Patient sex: M
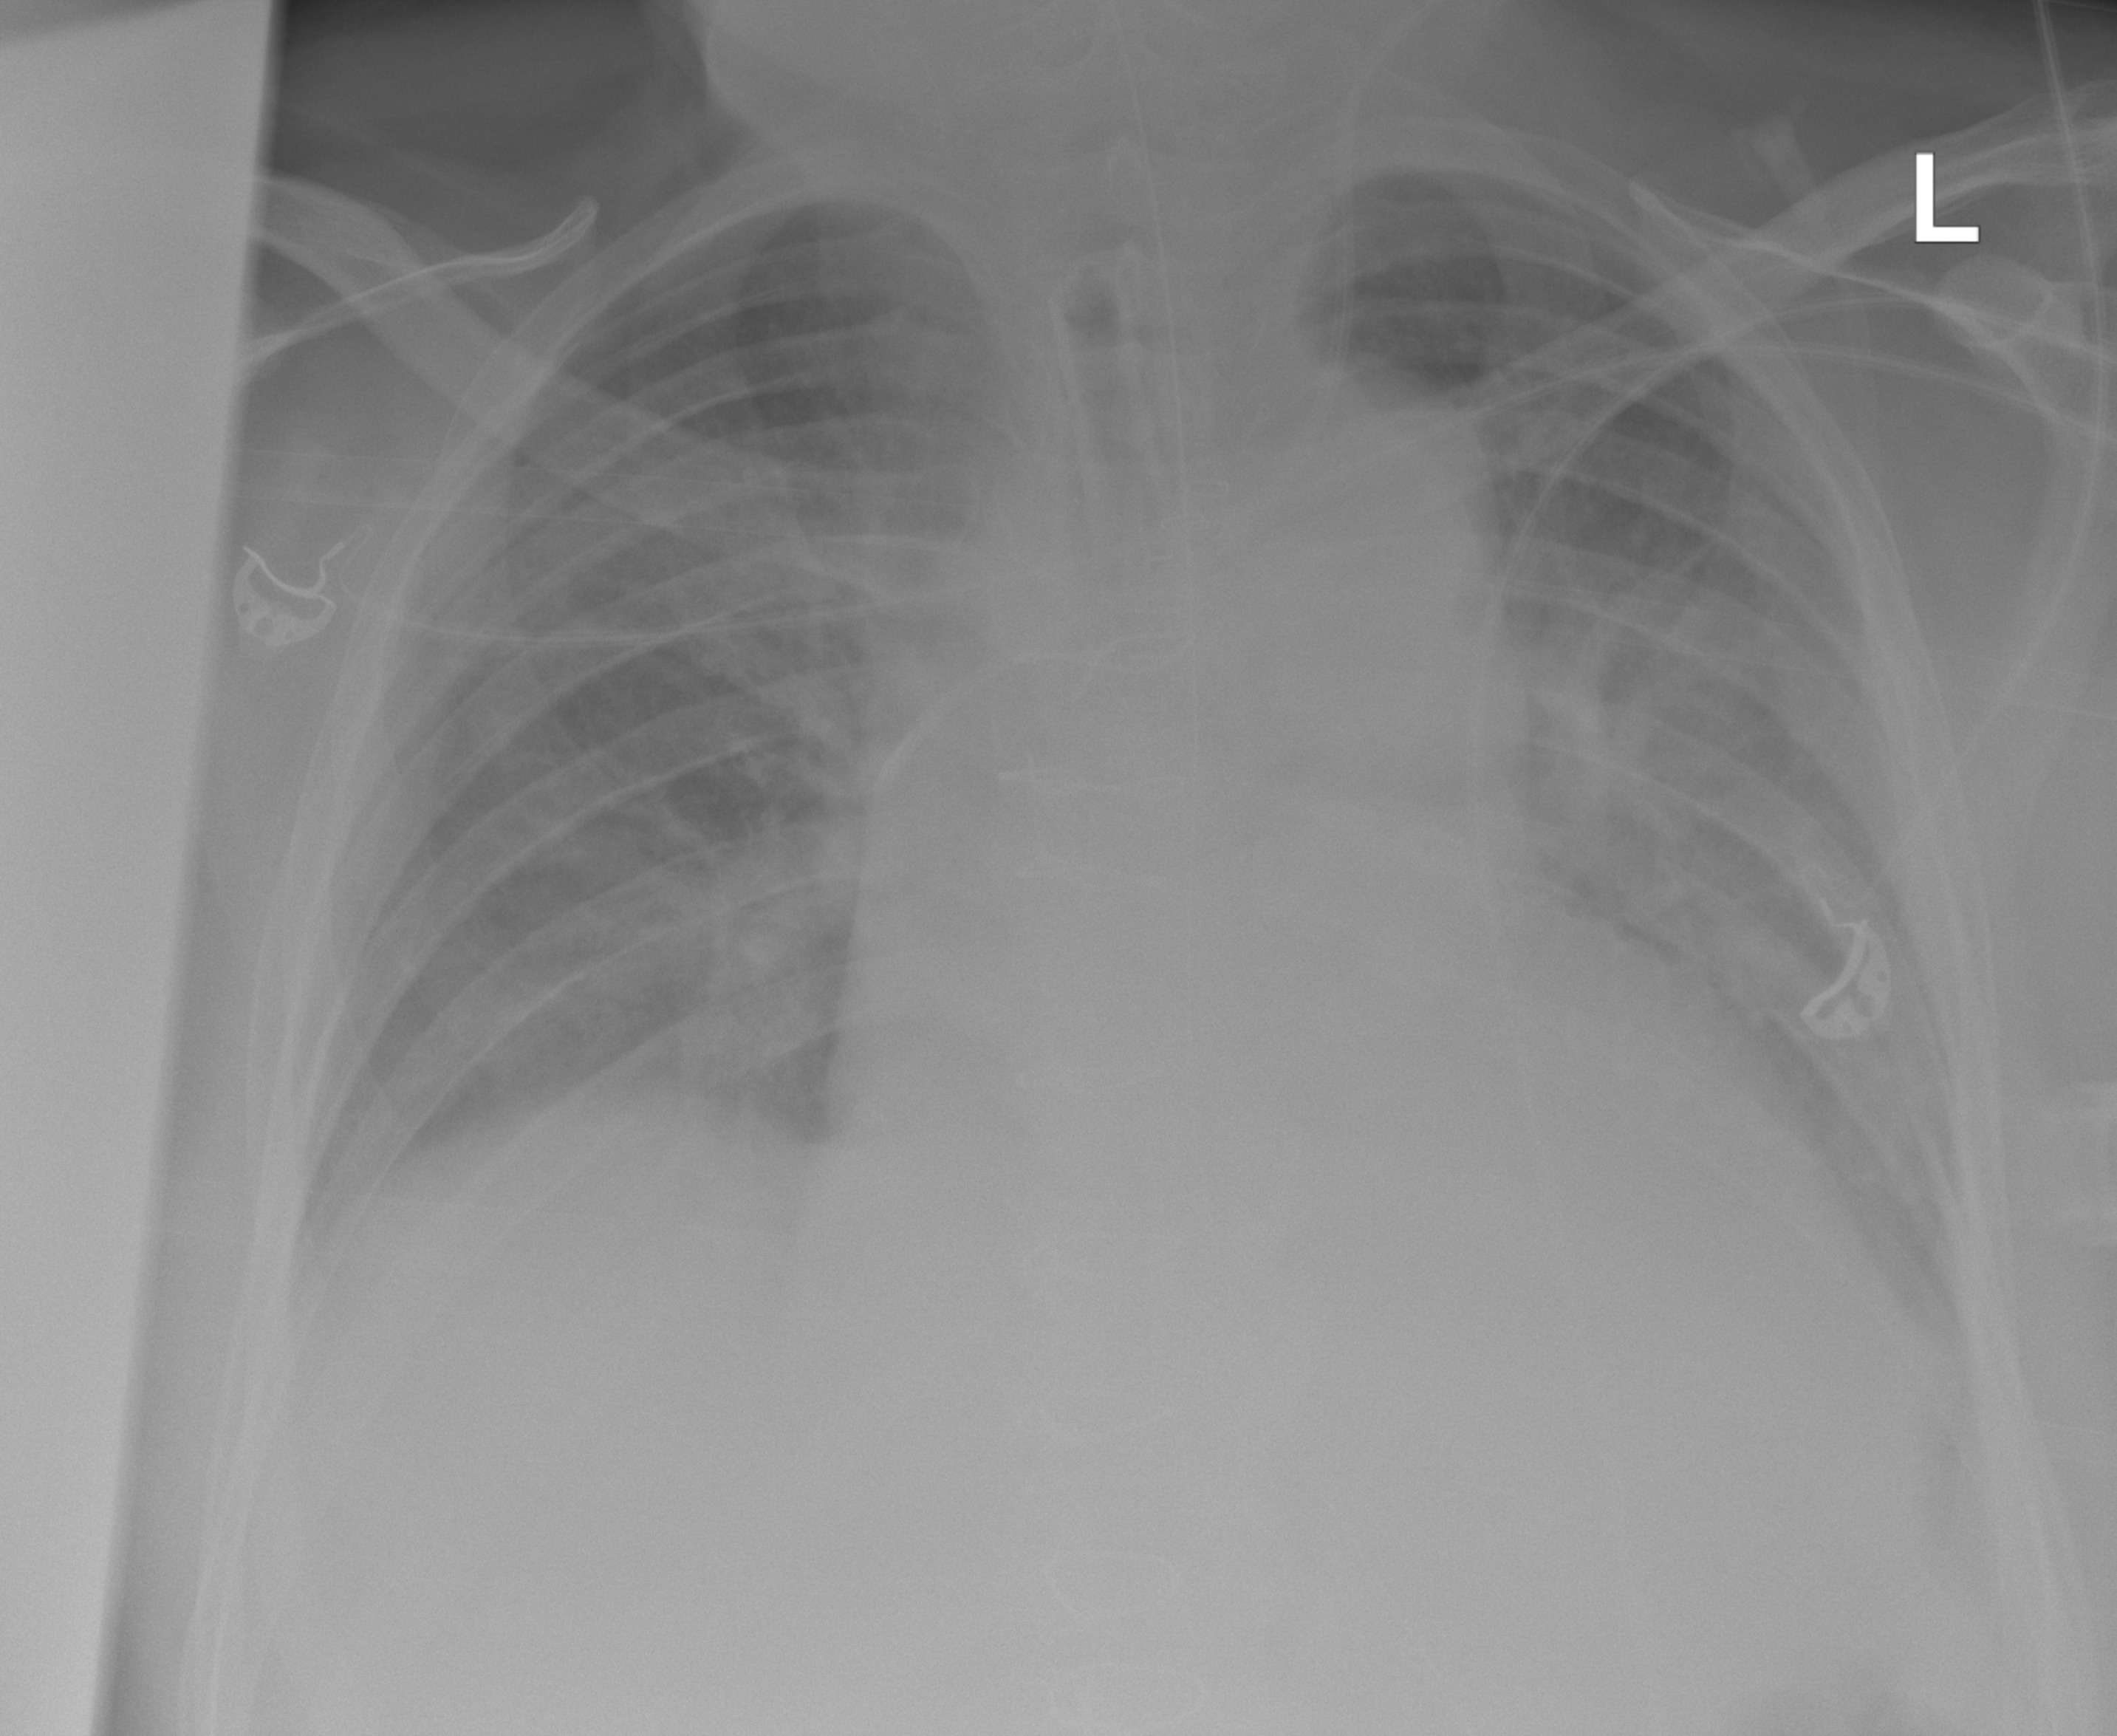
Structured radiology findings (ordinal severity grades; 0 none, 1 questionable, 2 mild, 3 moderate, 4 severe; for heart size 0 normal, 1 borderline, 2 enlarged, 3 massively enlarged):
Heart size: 2
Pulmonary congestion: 2
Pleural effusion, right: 0
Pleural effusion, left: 2
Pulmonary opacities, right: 2
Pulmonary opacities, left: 2
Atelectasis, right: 0
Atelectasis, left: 2